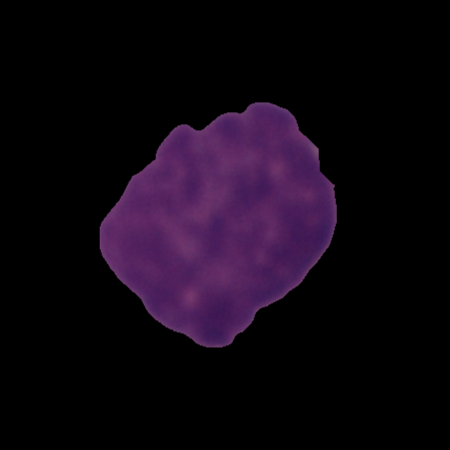
Label: cancer